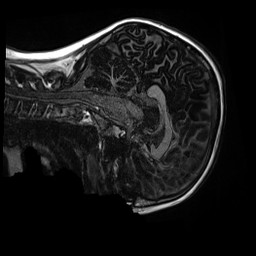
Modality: MP2RAGE
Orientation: sagittal
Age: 11
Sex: male
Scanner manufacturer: siemens
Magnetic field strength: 3 T
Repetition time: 4 s
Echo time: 0.00303 s